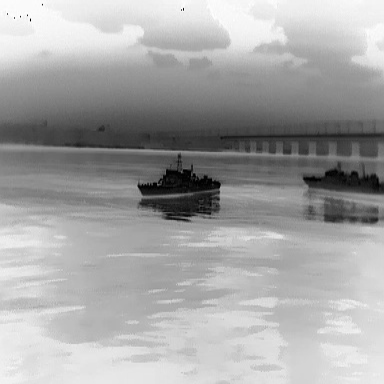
There are two warships in the infrared image.